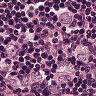
Metastatic tissue present: yes